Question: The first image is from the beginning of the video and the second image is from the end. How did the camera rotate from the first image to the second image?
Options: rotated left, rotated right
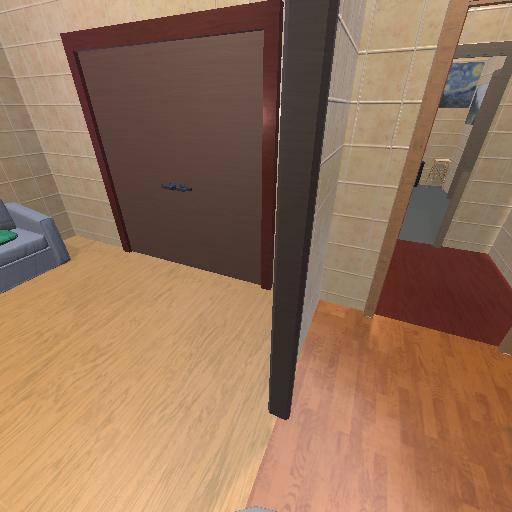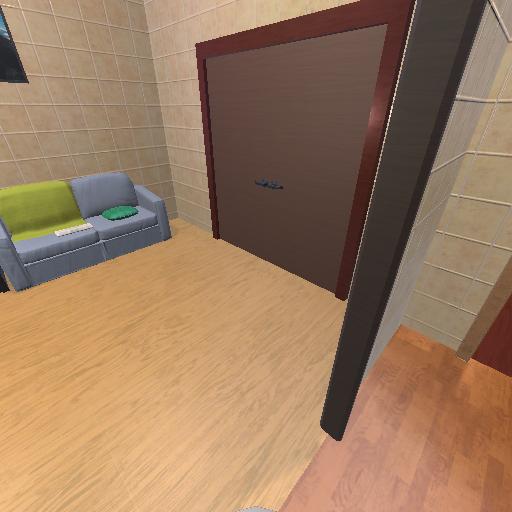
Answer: rotated left